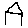
Label: house